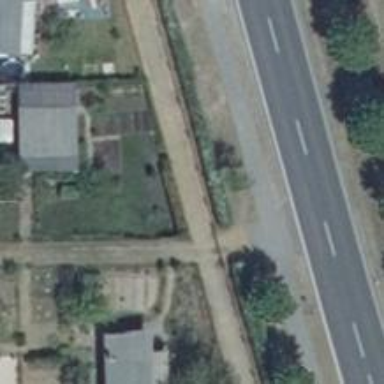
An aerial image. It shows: Footway with ground surface.